Question: Just like <URL>,
The site what I working on now is responsive.
I would like to remove
when I click the collapsed navbar menu button.
---

Above picture is the screenshot of what I'm asking.
At , there is a three-lined menu button.
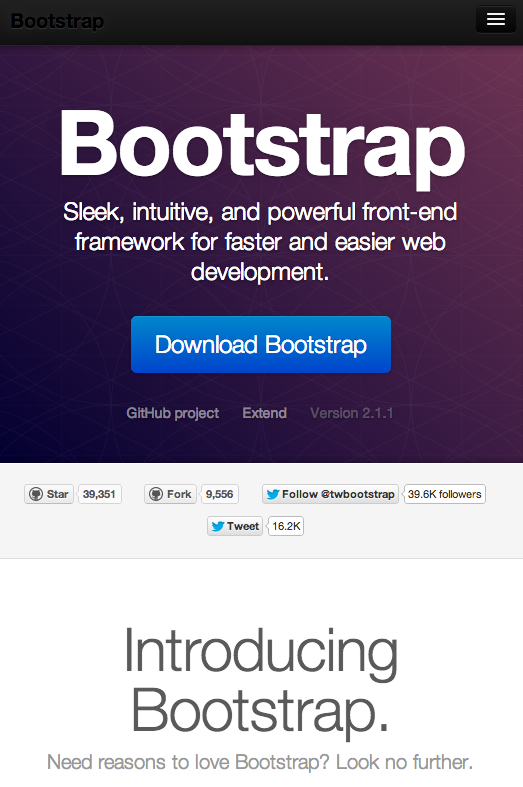
Answer: Bootstrap accomplishes the transition animation of the responsive nav bar the same way it does any collapse, which is using a CSS3 transition. To turn off the transition for only the navbar (leaving any other transitions in place), you simply have to override the CSS.
I'd suggest adding a class, such as 'no-transition' (but the name can be arbitrary) to your collapsible container
'''
<div class="nav-collapse no-transition">
'''
and then defining a CSS rule that will disable the CSS3 transition that Bootstrap defined (make sure your CSS rule is parsed bootstrap.css):
'''
.no-transition {
-webkit-transition: height 0;
-moz-transition: height 0;
-ms-transition: height 0;
-o-transition: height 0;
transition: height 0;
}
'''
Bootstrap's JavaScript is hard-coded to assume that a transition WILL take place if transitions are supported by the browser. If you just make the change above, you'll find that the collapsible object "locks" after one open/close cycle, because it is still waiting for the browser's transition end event to fire. There are two less-than-ideal ways to work around this:
hack bootstrap-collapse.js to not wait for the transition end event. Messing with Bootstrap is never a great idea because it'll make future updates a pain for you. This particular work-around would also need to be similarly applied to any other Bootstrap JavaScript component onto which you wish to impart the 'no-transition' class.
<URL>:107
'''
this.$element.hasClass('no-transition') || (this.transitioning = 1);
'''
use an ultra-short transition time instead of disabling the transition. This doesn't quite remove the transition animation as you asked, but it accomplishes a similar result with likely no noticable negative impact on the performance of your low-powered mobile devices. The upside of this method is that you don't have to hack any Bootstrap JS files, you can apply 'no-transition' to any element, not just a collapse!
'''
.no-transition {
-webkit-transition: height 0.01s;
-moz-transition: height 0.01s;
-ms-transition: height 0.01s;
-o-transition: height 0.01s;
transition: height 0.01s;
}
'''